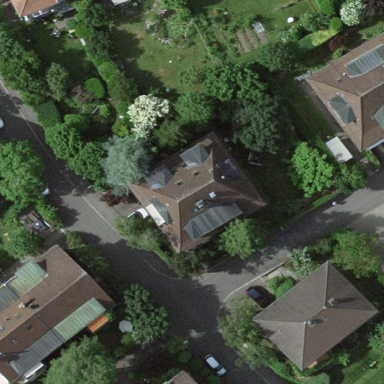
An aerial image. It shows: Hipped roof on residential building.